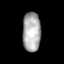
Tissue: lung
Cell type: Epithelial cells
Senescence score: 0.1647
Nuclear area (px): 697
Mean DAPI intensity: 172.987